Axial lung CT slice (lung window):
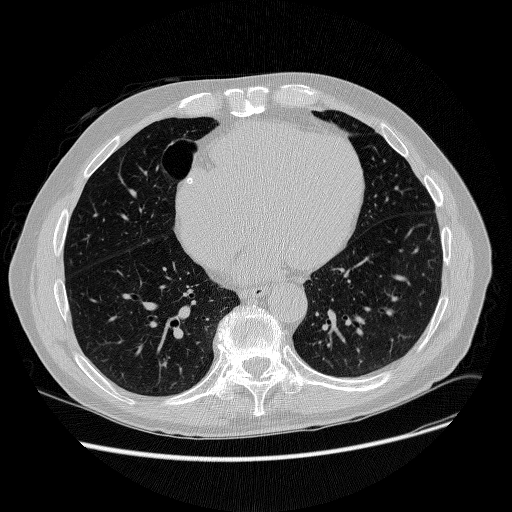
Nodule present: no